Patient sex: M
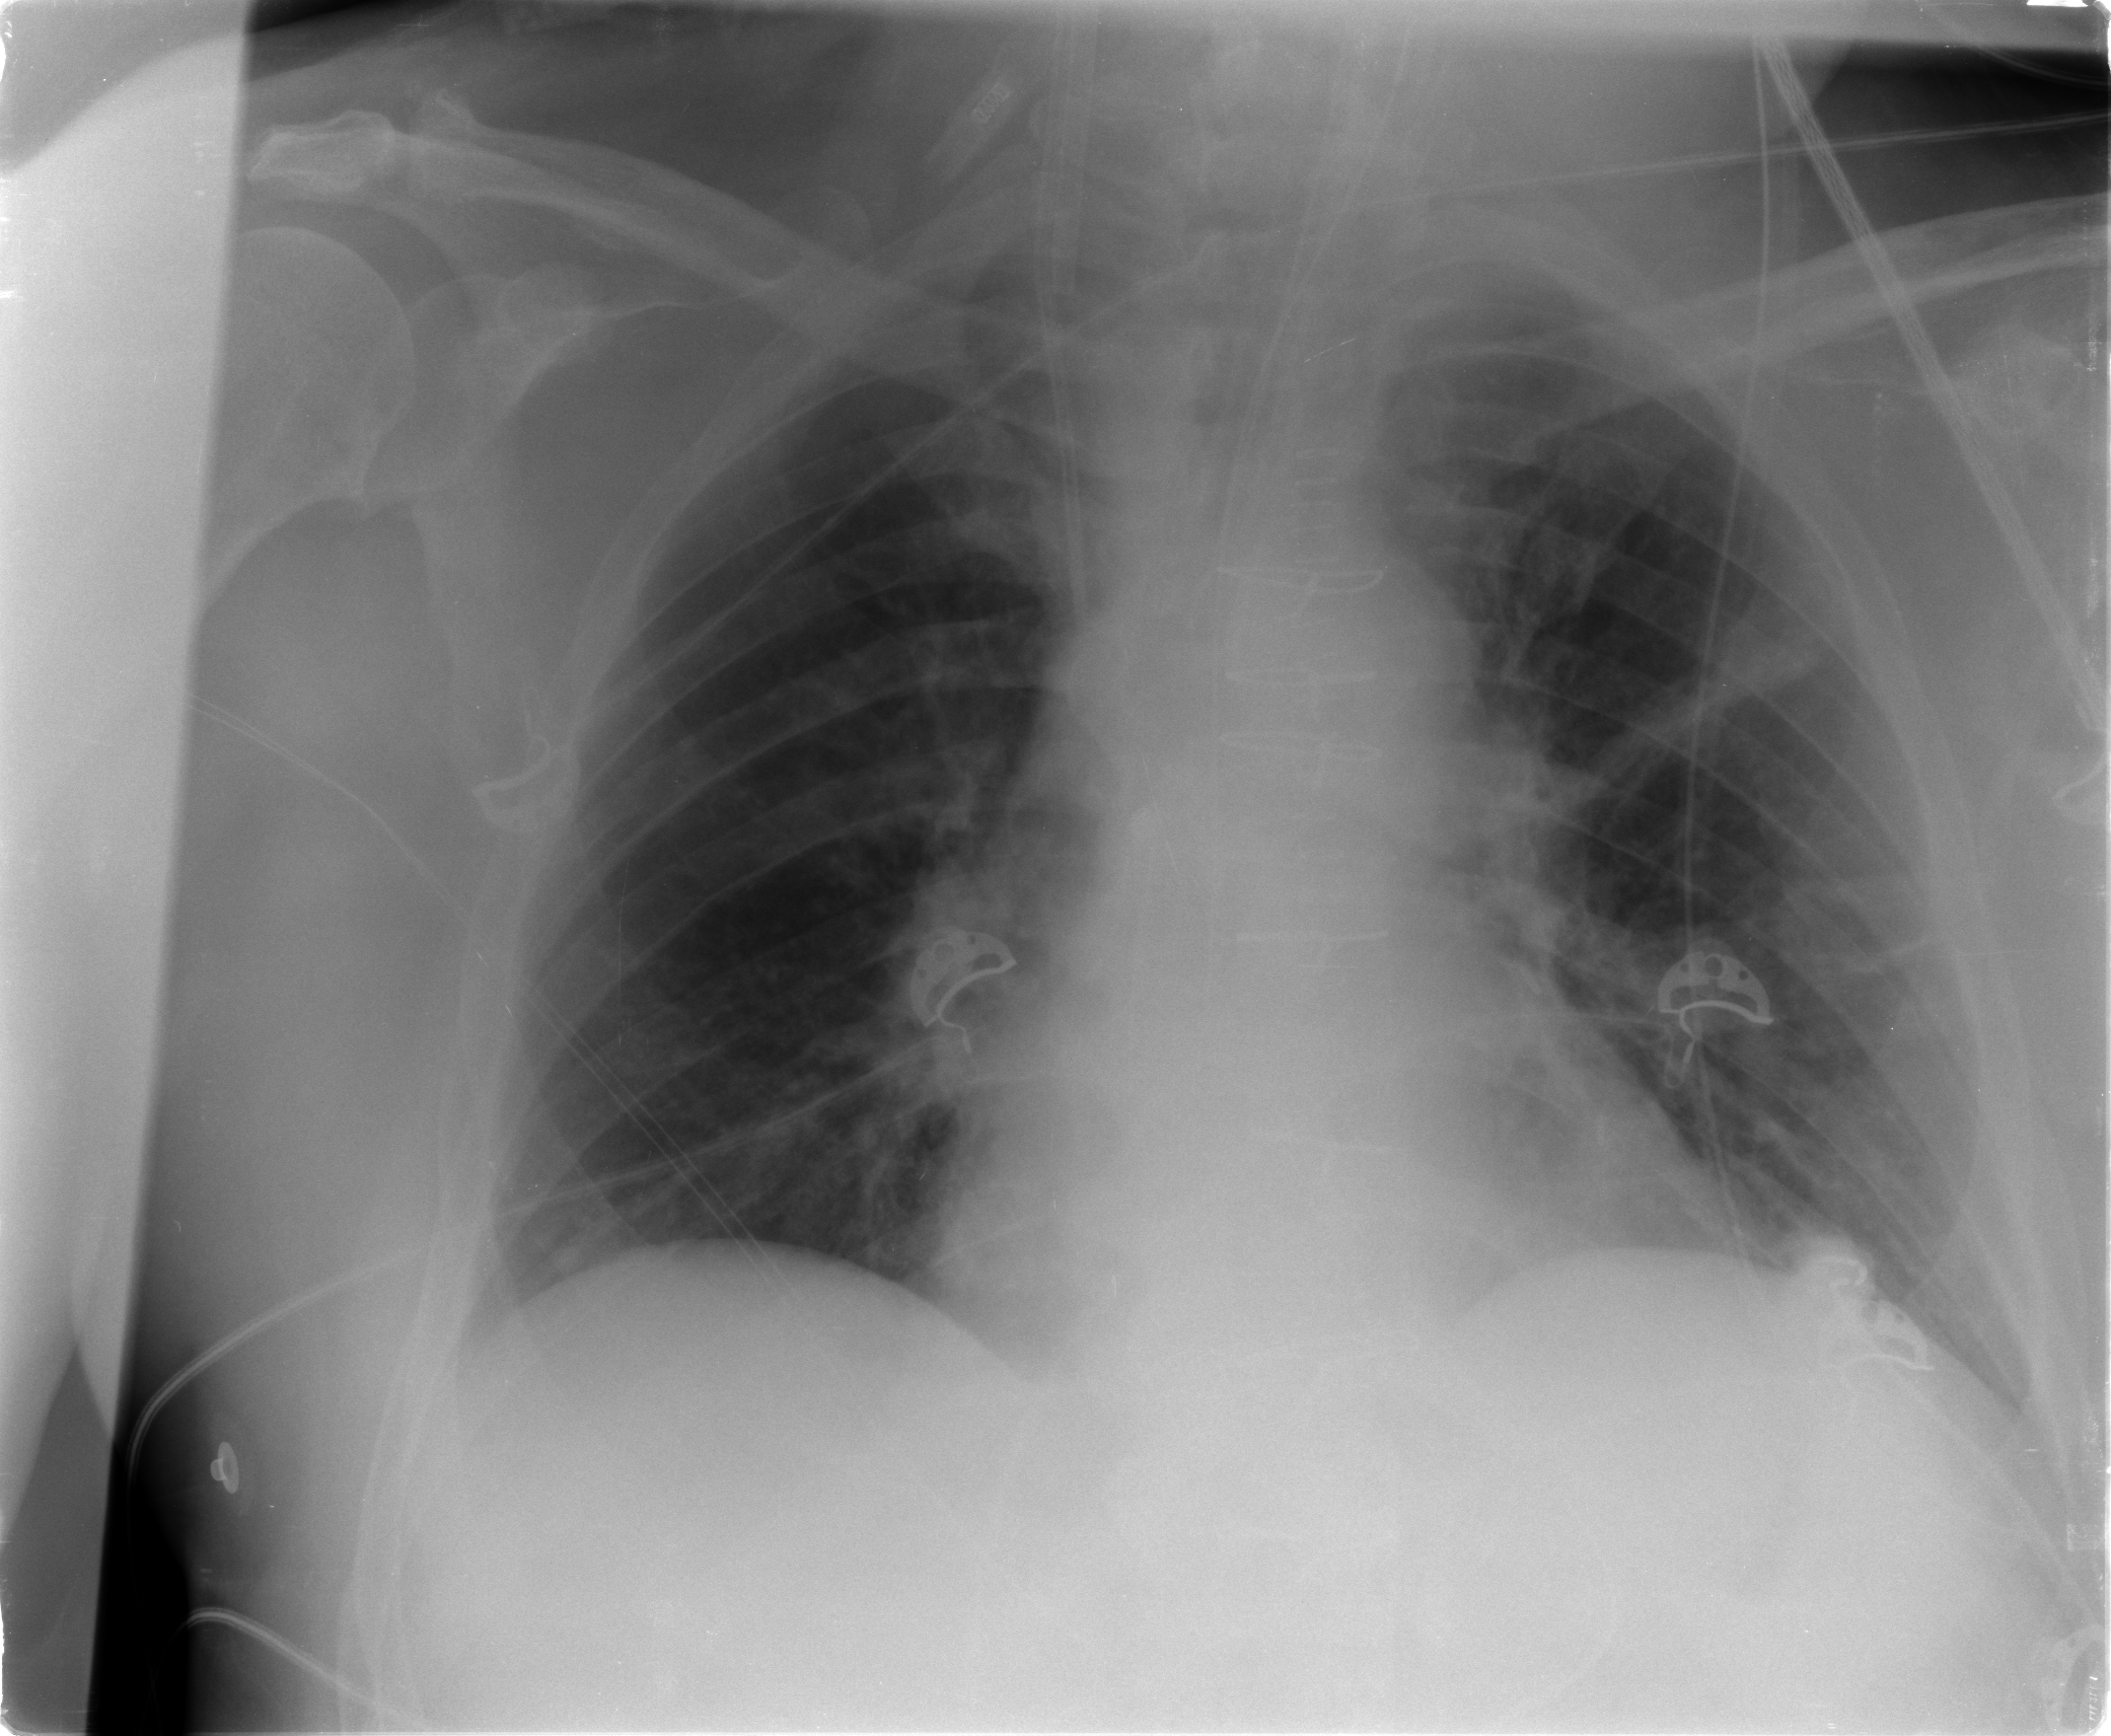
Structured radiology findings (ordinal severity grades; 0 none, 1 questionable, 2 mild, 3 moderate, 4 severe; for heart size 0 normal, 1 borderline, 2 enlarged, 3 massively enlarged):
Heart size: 0
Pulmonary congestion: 2
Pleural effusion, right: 0
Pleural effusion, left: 0
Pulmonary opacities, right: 0
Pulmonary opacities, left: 0
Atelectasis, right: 0
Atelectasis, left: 2